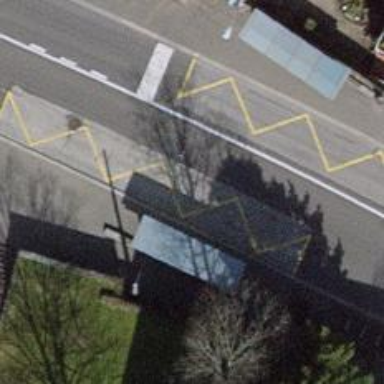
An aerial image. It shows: Bus stop with platform for public transport.